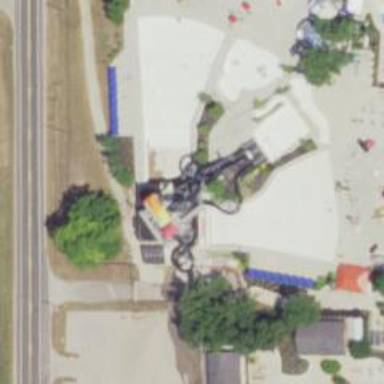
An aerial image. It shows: Water slide attraction.